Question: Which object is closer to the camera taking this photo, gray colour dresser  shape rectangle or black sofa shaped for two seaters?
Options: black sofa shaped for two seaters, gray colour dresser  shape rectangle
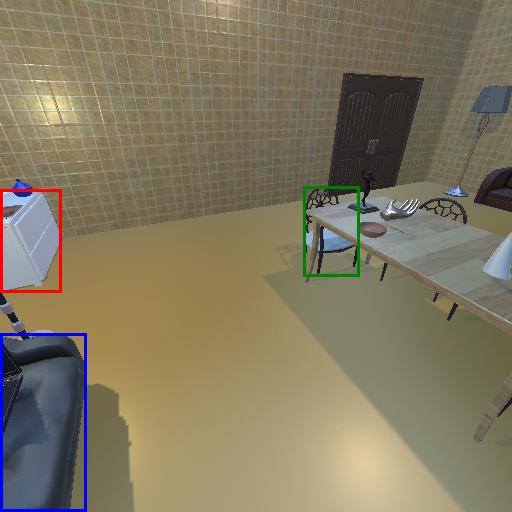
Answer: black sofa shaped for two seaters